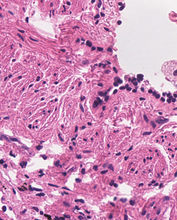
Tumor epithelial tissue: no
Tumor-associated stroma tissue: no
Normal tissue: yes